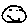
Label: smiley face